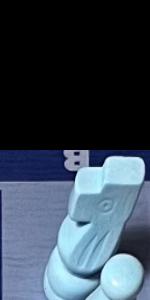
Label: Knight_White